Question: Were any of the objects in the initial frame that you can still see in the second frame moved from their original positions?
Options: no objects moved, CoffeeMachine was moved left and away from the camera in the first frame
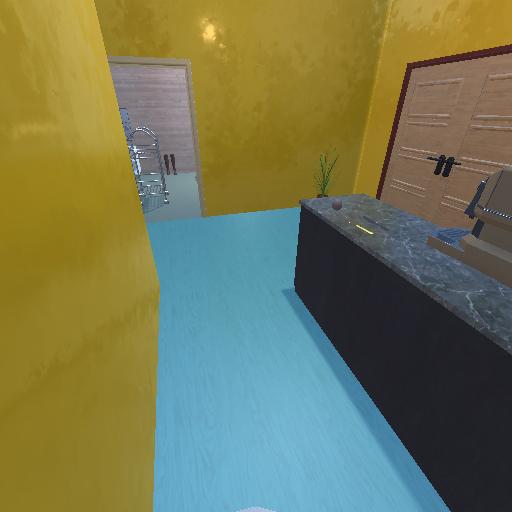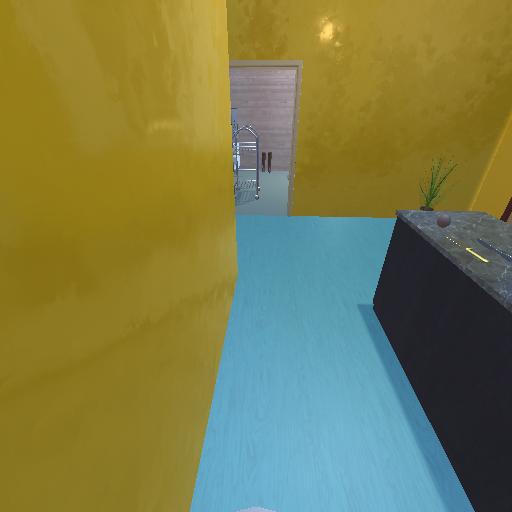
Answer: no objects moved